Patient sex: M
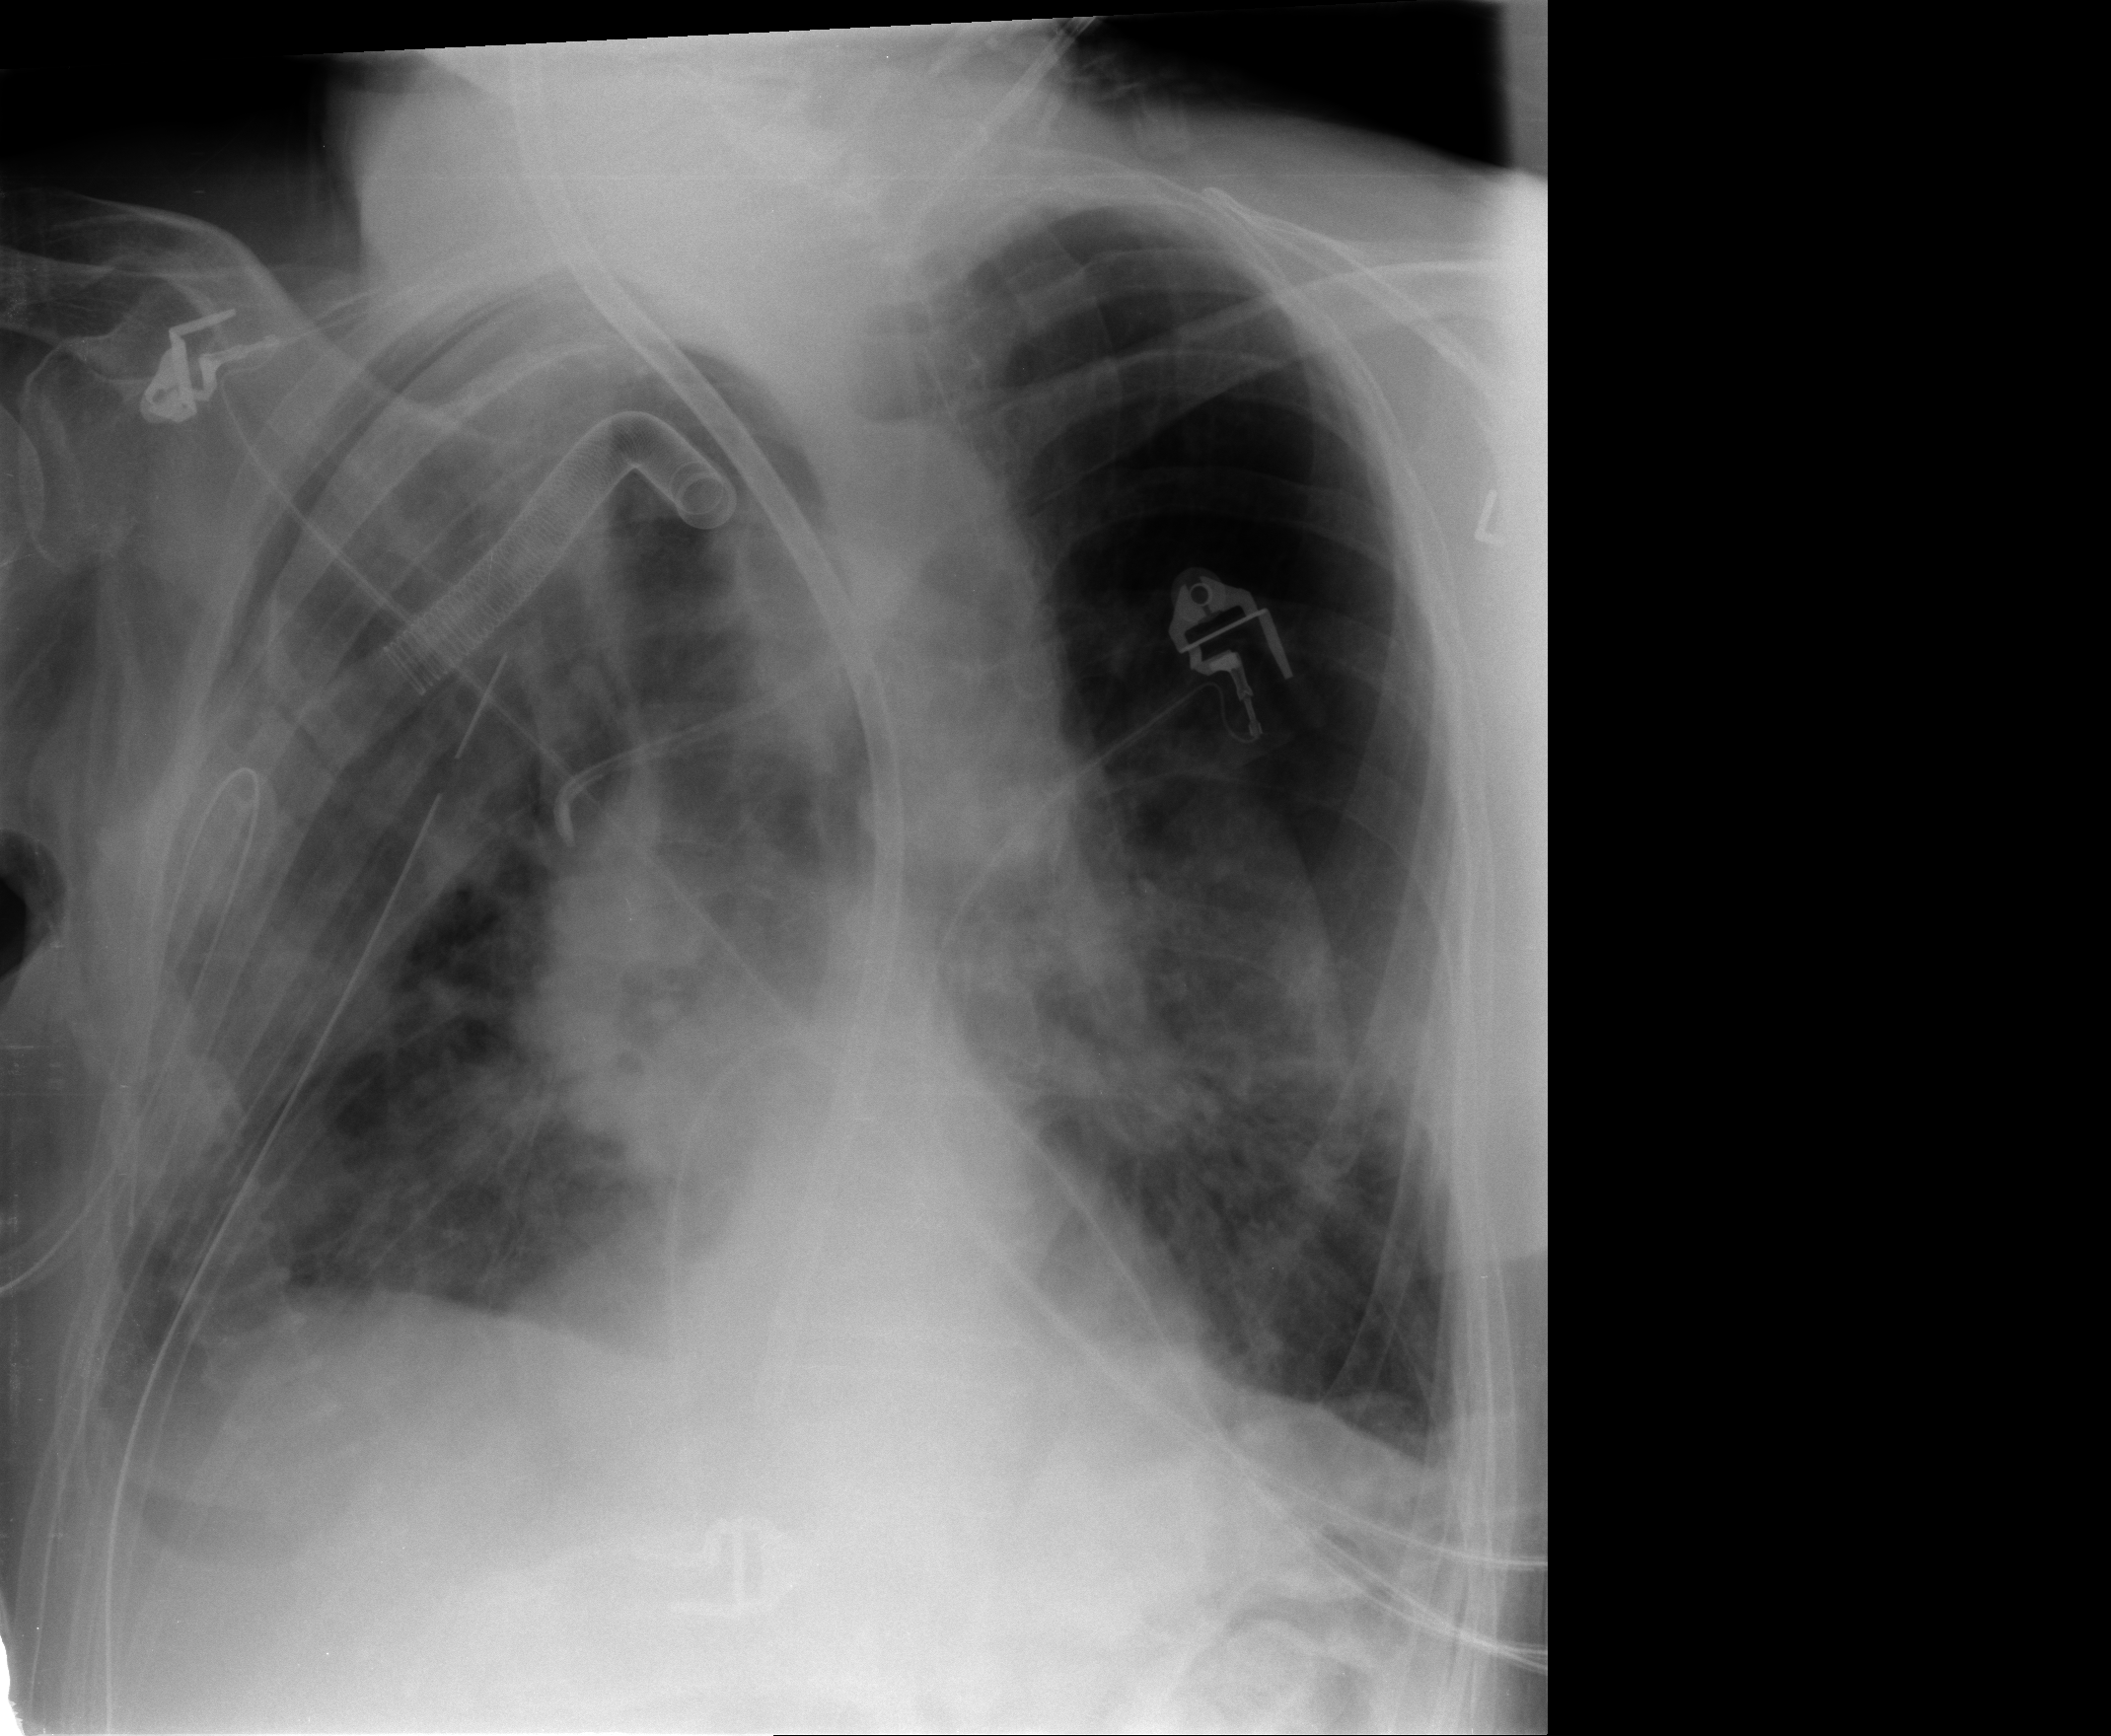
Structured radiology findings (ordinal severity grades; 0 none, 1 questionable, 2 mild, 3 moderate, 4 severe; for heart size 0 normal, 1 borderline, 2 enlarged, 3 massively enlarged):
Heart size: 0
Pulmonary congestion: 0
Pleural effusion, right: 0
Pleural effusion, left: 0
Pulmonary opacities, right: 3
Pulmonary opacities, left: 2
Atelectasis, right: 3
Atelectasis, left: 3